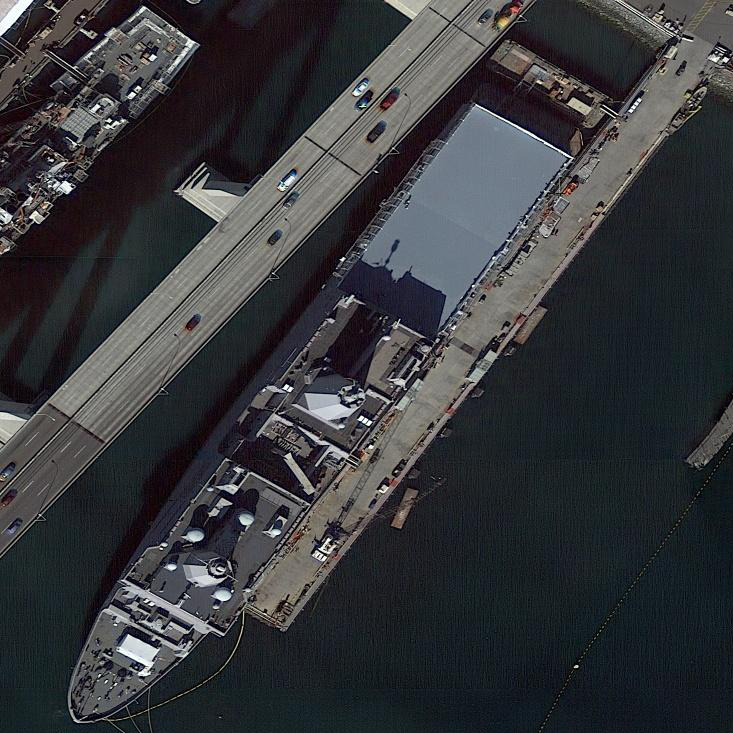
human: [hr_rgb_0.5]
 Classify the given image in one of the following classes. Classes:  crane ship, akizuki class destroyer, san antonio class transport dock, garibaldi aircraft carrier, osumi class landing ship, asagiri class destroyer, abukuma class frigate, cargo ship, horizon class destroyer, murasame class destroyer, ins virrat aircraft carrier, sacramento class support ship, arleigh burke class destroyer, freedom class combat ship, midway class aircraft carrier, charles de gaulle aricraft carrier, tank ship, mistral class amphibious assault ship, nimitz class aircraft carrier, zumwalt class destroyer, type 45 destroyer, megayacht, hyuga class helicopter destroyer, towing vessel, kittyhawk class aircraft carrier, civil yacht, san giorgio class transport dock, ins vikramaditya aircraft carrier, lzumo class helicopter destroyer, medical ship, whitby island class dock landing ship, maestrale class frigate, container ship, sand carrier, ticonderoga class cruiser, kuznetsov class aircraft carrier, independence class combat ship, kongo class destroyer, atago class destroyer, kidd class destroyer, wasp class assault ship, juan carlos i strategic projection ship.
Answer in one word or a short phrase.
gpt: San Antonio class transport dock